Question: I am trying to use DroidDraw.org for designing the user-interface, <URL>, but it does not allow copying it to the clipboard. Does there exist some tool to design and copy-paste things?

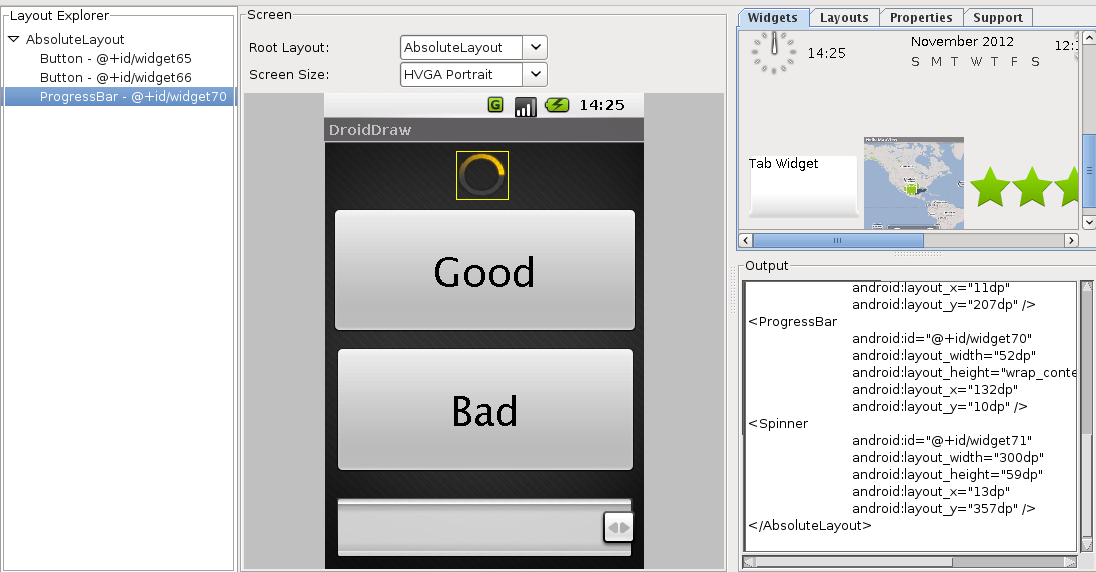
Answer: I cannot help with the copy-paste -ban but the following threads poped up in SO:
- <URL>